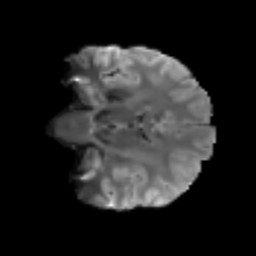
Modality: T2w
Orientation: coronal
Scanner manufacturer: siemens
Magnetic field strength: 3 T
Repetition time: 3.6 s
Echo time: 0.092 s